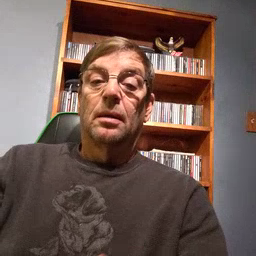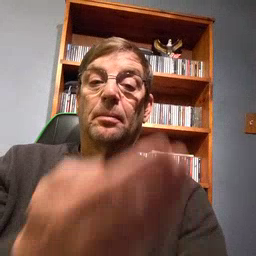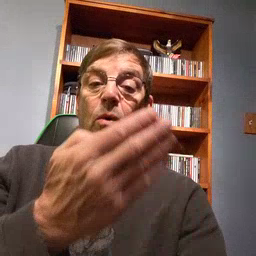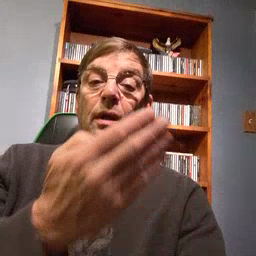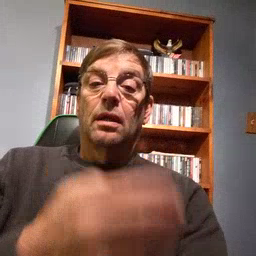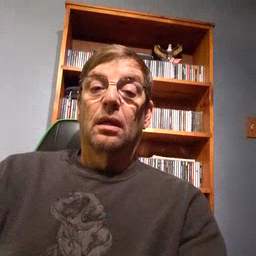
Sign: morning